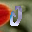
Label: 0